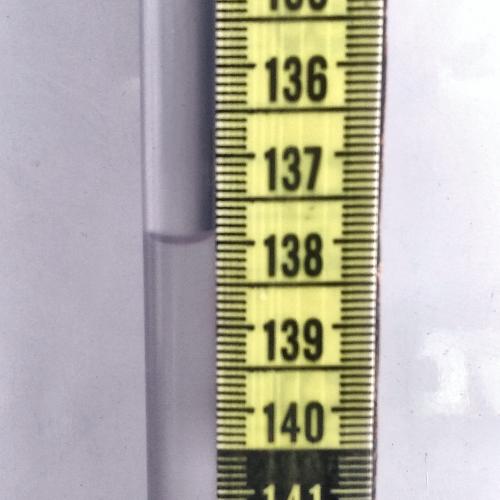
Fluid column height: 137.9 cm